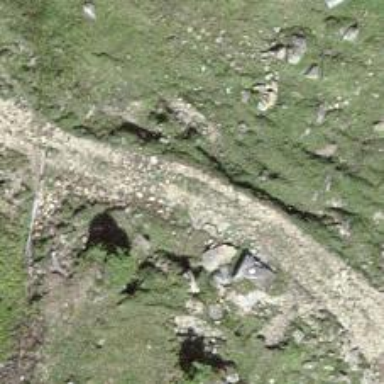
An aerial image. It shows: Path.